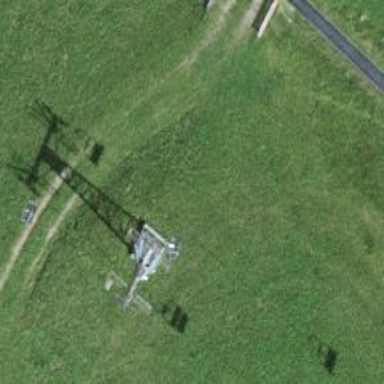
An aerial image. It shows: Pylon used for aerialway.